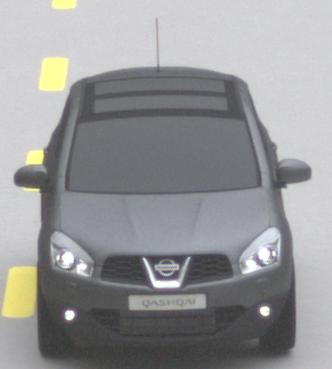
Make: Nissan
Model: Qashqai 1.6
Detailed model: Qashqai (J10)
Model produced from: 2010/03
Model produced until: 2010/08
Doors: 5
Color: gray
Road condition: dry road
Daytime: midday
Contrast: low contrast